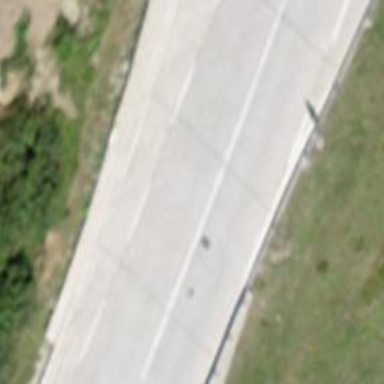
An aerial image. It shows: Primary road with asphalt surface.